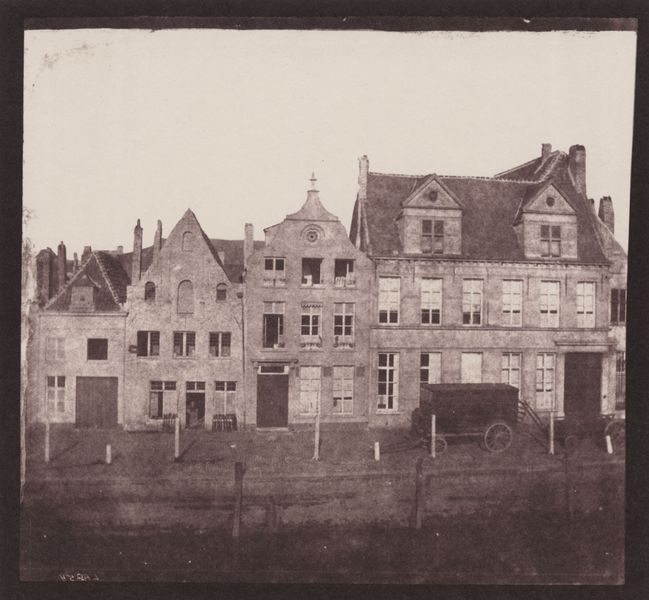
Titel: Gent, die linke Seite des Panoramabildes
Künstler: William Henry Fox Talbot
Standort: Lacock (UK)
Institution: Sammlung Lacock
Schlagwörter: himmel, wasser, weiß, bäume, fluss, stadt, ufer, fenster, frau, pfeiler, schwarz, strasse, tür, dach, gebäude, haus, weg, wiese, zaun, alt, architektur, mensch, rahmen, bild, häuser, pfähle, stamm, weide, kanal, kirche, kontrast, kamine, räder, schornstein, fassade, fassaden, türen, dächer, giebel, schornsteine, sprossenfenster, nebel, kutsche, kutschen, läden, sepia, holzrad, industrie, rad, wagen, häuse, kai, krieg, stämme, tor, gestalt, pfosten, foto, fotografie, kreuz, sprossen, gauben, schwarz weiss, gehweg, ruinen, photo, portal, tore, ziegelsteine, eiß, portale, gruselig, schwart, etagen, gärten, fotographie, geschoss, gibel, etage, ufermauer, poller, straßenzug, pferdewagen, ziegelstein, häuserfront, altstadt, staffelung, laster, straßenansicht, t, 19. jahrhundert, ohnungen, häuseransicht, polaroid, photo wagen häuserzeile weg, easser, uahn, malerwinkel, häuserreihe, grau, pöller, häuser kai, oller